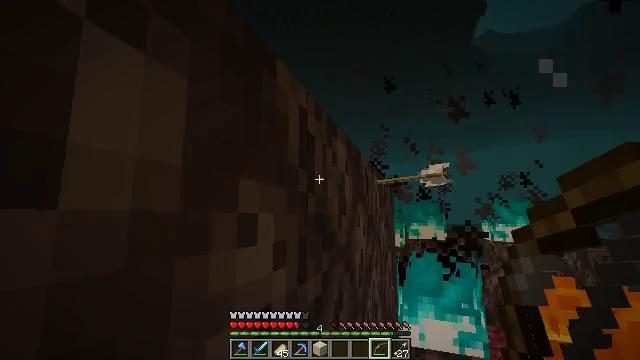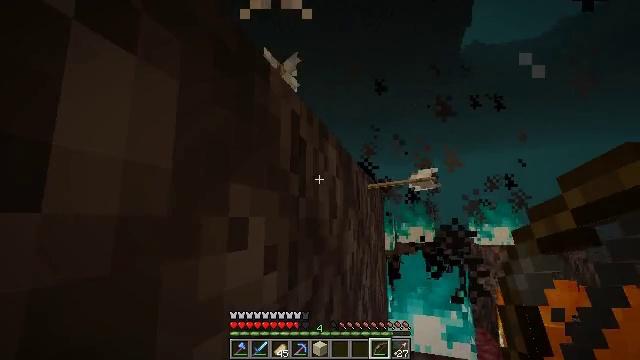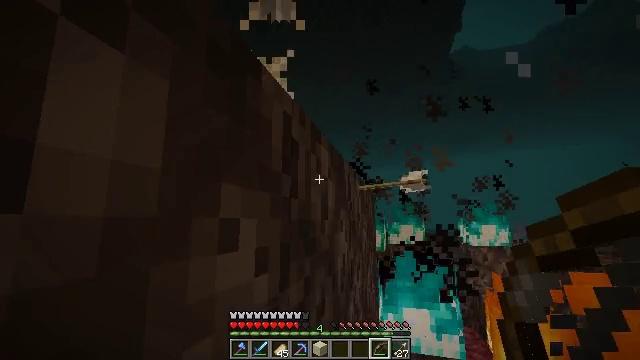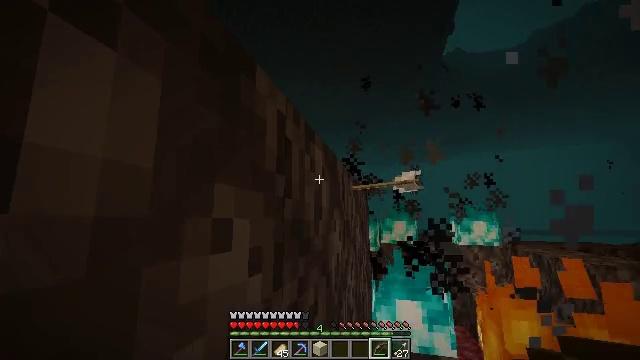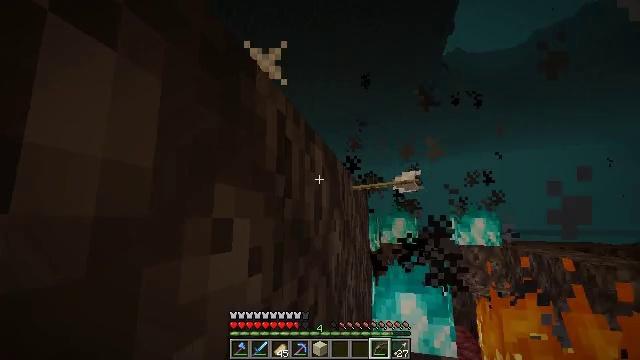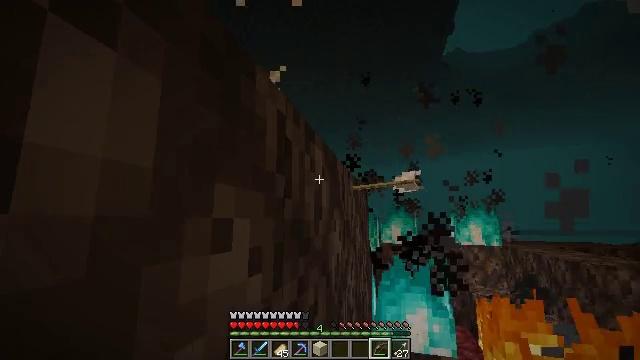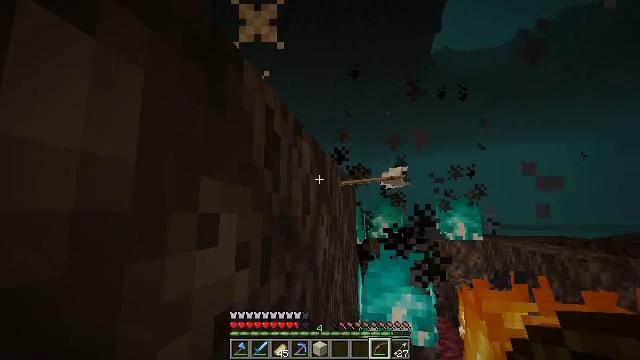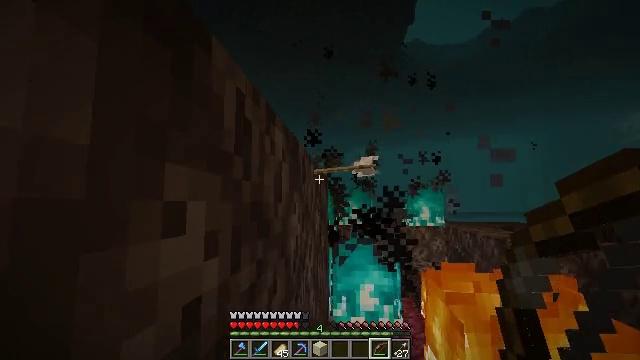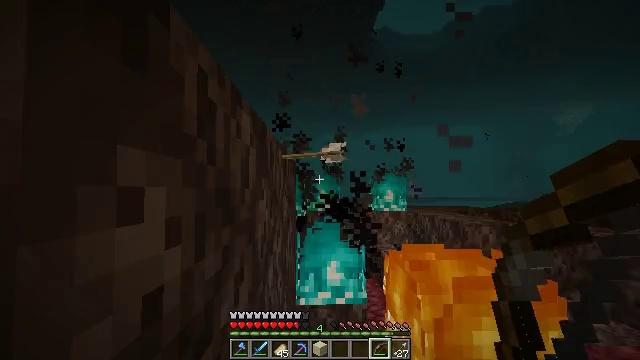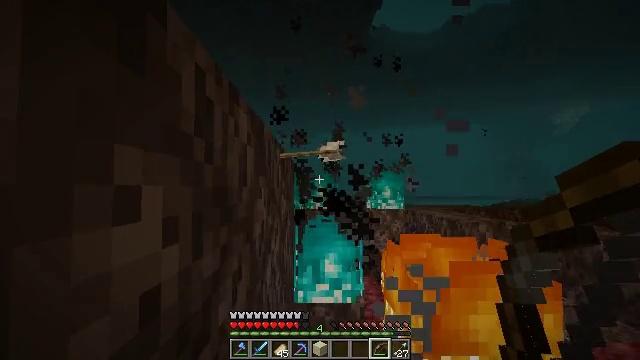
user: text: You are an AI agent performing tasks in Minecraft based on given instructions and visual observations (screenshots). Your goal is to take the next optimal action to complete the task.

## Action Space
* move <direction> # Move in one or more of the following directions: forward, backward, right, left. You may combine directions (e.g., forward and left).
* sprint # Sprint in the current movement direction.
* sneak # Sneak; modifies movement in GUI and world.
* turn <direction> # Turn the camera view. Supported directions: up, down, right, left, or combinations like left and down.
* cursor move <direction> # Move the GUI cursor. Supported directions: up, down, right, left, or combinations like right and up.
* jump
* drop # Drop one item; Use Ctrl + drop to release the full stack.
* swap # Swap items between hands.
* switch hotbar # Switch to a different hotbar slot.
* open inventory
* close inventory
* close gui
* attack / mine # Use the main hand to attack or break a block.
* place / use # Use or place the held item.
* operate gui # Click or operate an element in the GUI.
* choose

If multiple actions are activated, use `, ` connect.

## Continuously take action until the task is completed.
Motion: motion action
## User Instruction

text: Kill a ghast.
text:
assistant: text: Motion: turn right
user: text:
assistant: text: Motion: turn right
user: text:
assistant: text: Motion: turn right
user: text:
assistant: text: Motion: no_op
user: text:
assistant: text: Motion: no_op
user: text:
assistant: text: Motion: turn right and down
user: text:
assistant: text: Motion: turn right and down
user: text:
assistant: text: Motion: turn right and down
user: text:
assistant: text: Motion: no_op
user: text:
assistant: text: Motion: no_op